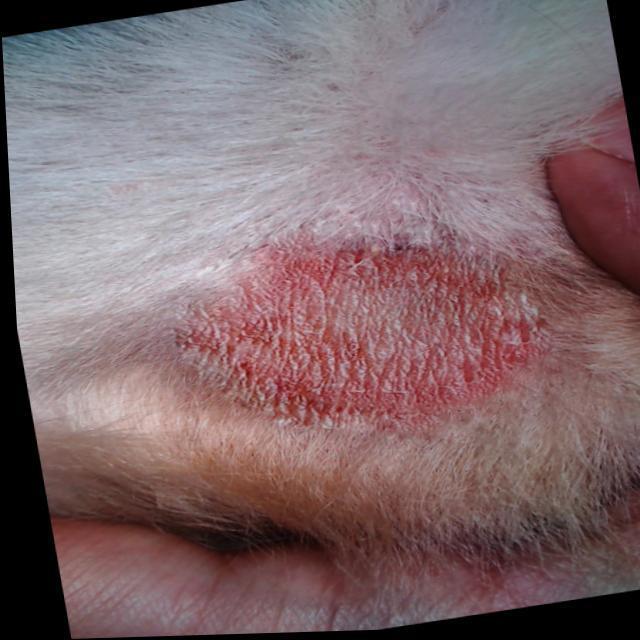
Canine ringworm (Dermatophytosis) — fungal infection caused by Microsporum or Trichophyton. Presents with circular alopecia, scaling, crusting, and broken hairs.